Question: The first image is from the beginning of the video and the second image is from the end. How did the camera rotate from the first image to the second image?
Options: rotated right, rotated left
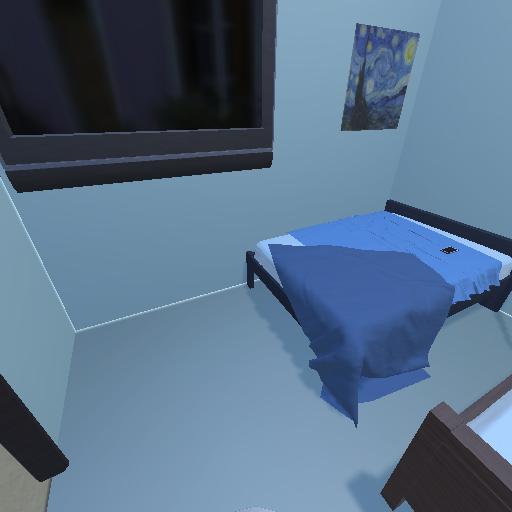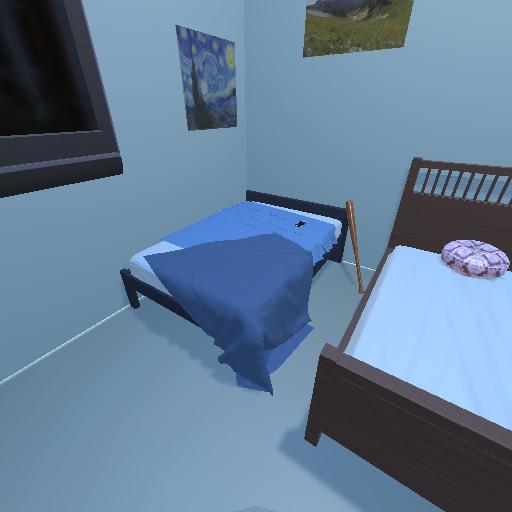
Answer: rotated right